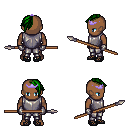
a pixel art fantasy rpg character, male body template, human, dark skin, steel chest armor, metal pants, green long mohawk hairstyle, purple tiara, metal gloves, ghillies, spear, four views (front, back, left, right), 2x2 character sprite sheet, small pixel art, hard edges, no anti-aliasing